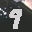
Label: 9